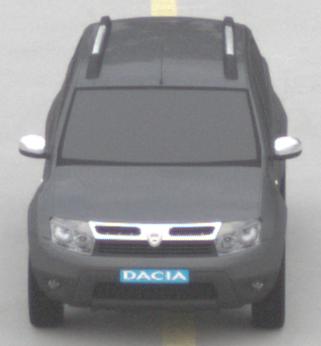
Make: Dacia
Model: Duster dCi 110 FAP
Detailed model: Duster (I)
Model produced from: 2010/06
Model produced until: 2013/11
Doors: 5
Color: gray
Road condition: dry road
Daytime: morning or afternoon
Contrast: low contrast